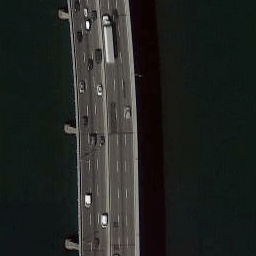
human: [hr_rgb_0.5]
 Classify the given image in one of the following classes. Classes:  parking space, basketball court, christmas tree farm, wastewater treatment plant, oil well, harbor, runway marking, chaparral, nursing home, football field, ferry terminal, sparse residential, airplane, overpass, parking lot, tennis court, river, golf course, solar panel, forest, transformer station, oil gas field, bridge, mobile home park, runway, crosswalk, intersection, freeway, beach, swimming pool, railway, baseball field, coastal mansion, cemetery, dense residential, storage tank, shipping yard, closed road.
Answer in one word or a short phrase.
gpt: bridge